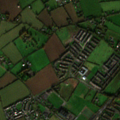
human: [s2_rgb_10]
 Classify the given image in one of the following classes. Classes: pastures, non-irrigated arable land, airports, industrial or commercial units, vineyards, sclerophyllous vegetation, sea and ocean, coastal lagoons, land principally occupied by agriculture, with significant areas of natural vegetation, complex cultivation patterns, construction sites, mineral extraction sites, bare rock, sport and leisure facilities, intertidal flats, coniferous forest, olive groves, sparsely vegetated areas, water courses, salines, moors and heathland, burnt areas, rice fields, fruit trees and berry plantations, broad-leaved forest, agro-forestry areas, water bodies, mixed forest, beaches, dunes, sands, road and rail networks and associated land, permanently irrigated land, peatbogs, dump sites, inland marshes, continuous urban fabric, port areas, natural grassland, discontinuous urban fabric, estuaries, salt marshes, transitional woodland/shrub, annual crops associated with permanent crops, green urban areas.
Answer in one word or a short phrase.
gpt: discontinuous urban fabric, non-irrigated arable land, pastures